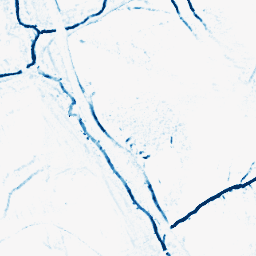
Category: morphological
Decomposition family: morphological_diamond
Decomposition parameters: operation: closing
radius: 3
Upsampling method: linear_exact
Upsampling parameters: scale: 4
Upsampling scale: 4